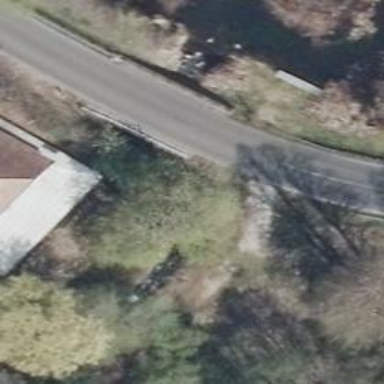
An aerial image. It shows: Secondary road crossing bridge.